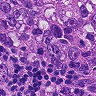
Metastatic tissue present: yes